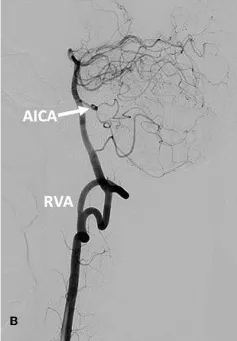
DSA of the vertebral artery and basilar artery. (B) Lateral position of the RVA. The right vertebral artery was fenestrated, the right AICA was thick, and the left AICA was not visualized (A, B).
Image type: radiology (ct)